【题型】填空题　【知识点】平面几何　【难度】medium
如图，$\triangle ABC$中，矩形$EFGH$的顶点$F$、$G$在边$BC$上，$E$、$H$分别在边$AB$、$AC$上，$2EH = BC = 6$，$S_{\triangle ABC} = 9$，则矩形$EFGH$的周长为\underline{\quad\quad}。

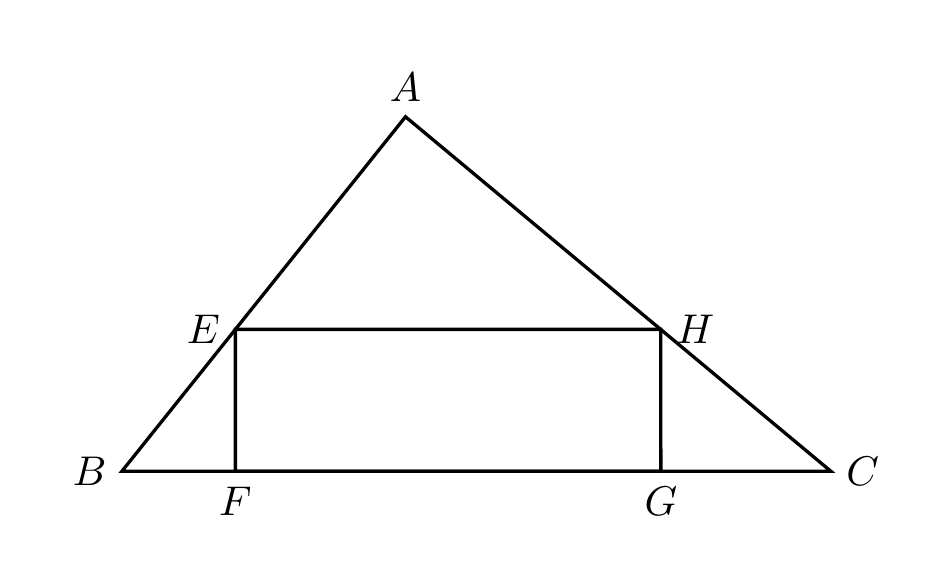
【解答】
\textbf{【答案】} $\boldsymbol{9}$

\vspace{0.3cm}

\textbf{【分析】} 本题考查了矩形的性质，相似三角形的判定与性质，正确利用相似三角形的性质是解题的关键。
过点$A$作$AM \perp BC$于$M$，根据面积求得$AM = 3$，由$\triangle AEH \backsim \triangle ABC$和$\triangle BEF \backsim \triangle BAM$分别求出$EF$、$EH$，即可求解周长。

\vspace{0.3cm}

\textbf{【详解】} 解：过点$A$作$AM \perp BC$于$M$，

$\because \frac{1}{2}BC \times AM = S_{\triangle ABC}$，$S_{\triangle ABC} = 9$，$BC = 6$，
\[
\therefore AM = 3,
\]
$\because$ 矩形$EFGH$，
$\therefore EH \parallel BC$，$EH = FG$，$EF = HG$，$EF \perp BC$，
$\therefore \triangle AEH \backsim \triangle ABC$，
\[
\therefore \frac{AE}{AB} = \frac{EH}{BC} = \frac{1}{2},
\]
\[
\therefore \frac{BE}{BA} = \frac{1}{2},
\]
$\because EF \perp BC$，$AM \perp BC$，
$\therefore EF \parallel AM$，
$\therefore \triangle BEF \backsim \triangle BAM$，
\[
\therefore \frac{EF}{AM} = \frac{BE}{BA} = \frac{1}{2},
\]

\[
\therefore EF = \frac{3}{2},
\]

\[
\because 2EH = BC = 6,
\]

\[
\therefore EH = 3,
\]

\[
\therefore \text{矩形 } EFGH \text{ 的周长为 } 2(EF + EH) = 2 \times \left(3 + \frac{3}{2}\right) = 9,
\]

故答案为：$9$。
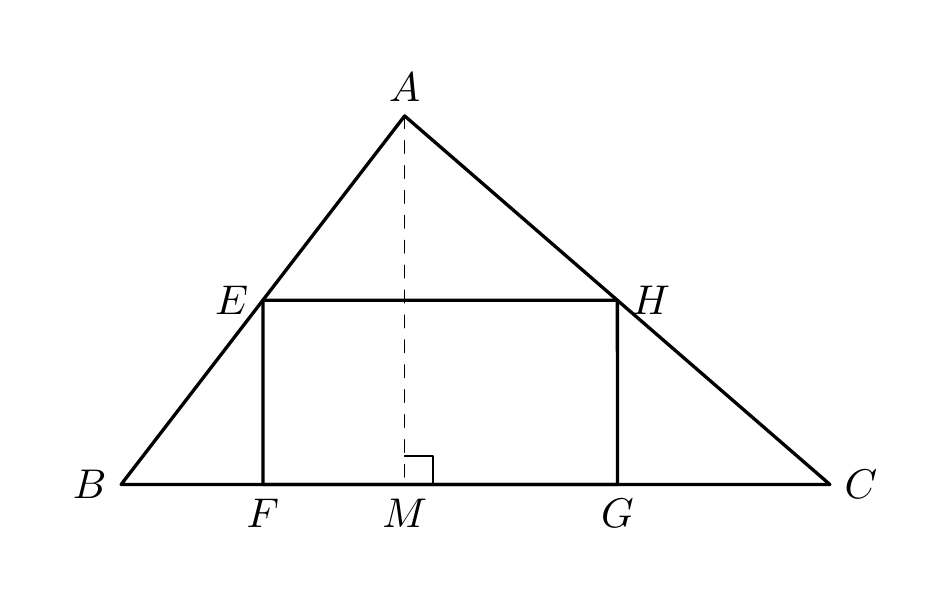